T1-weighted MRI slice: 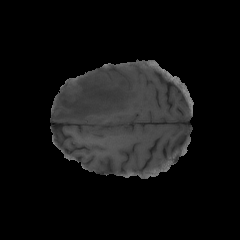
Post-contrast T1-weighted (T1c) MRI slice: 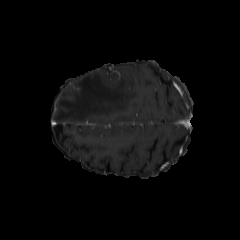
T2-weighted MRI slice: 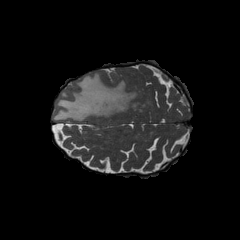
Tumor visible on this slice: yes